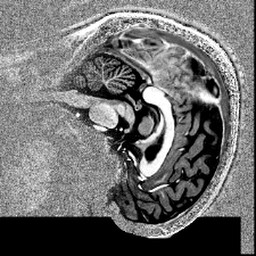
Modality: T1w
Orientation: sagittal
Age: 25
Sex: male